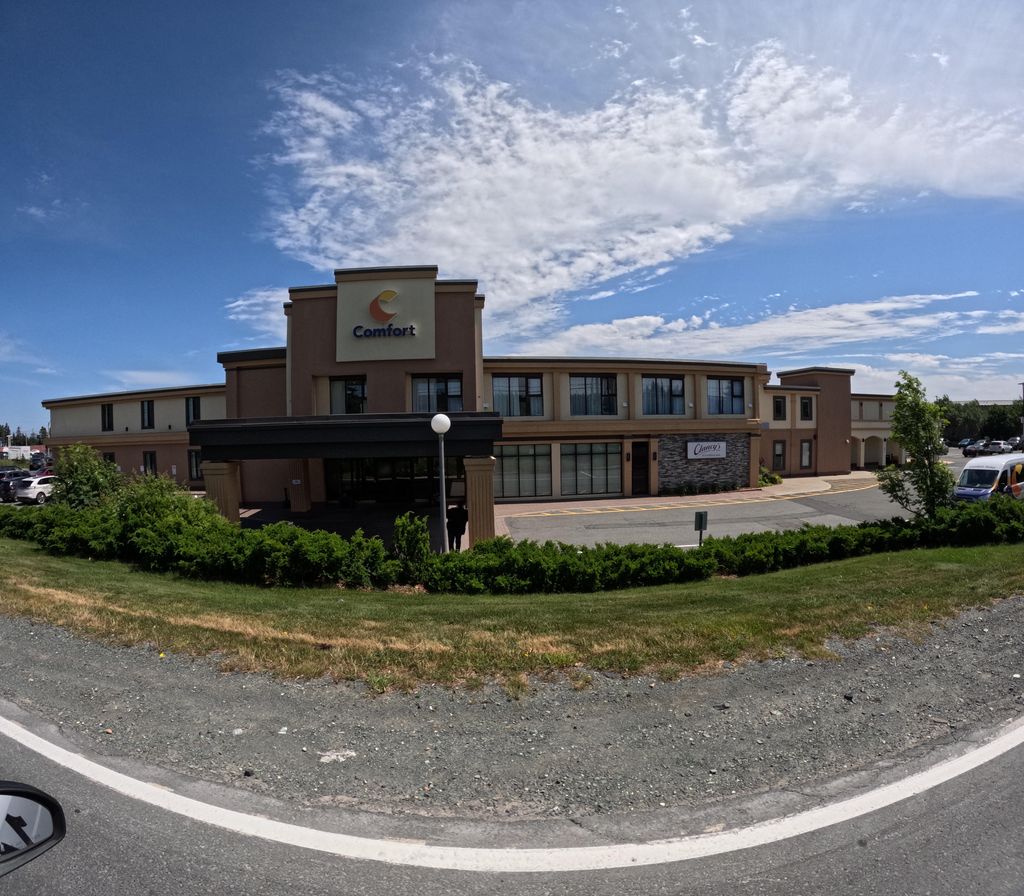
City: st_johns